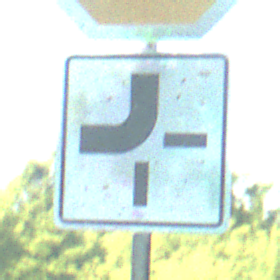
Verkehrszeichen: VerlaufVorfahrtsstrasse2
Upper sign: Stop
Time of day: MorningAfternoon
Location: Outdoor (Nature)
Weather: Clear
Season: NotSpecified
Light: Natural